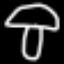
Label: mushroom